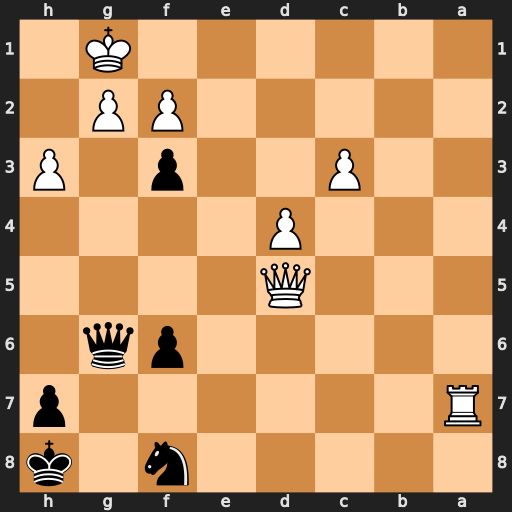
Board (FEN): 5n1k/R6p/5pq1/3Q4/3P4/2P2p1P/5PP1/6K1
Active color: b
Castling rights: -
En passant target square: -
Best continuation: Qxg2#